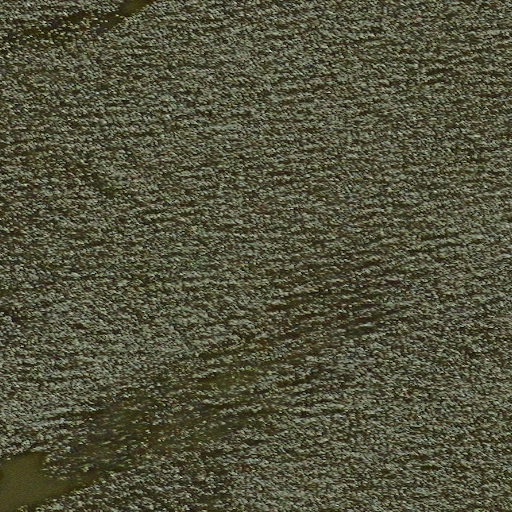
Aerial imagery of bar in Alaska named Finger Shoal containing only unknown